Question: > In my application i treat one activity as a dialog theme which have some buttons and text areas.
My problem is that buttons are in the theme as a smaller and also button text is not fully visible.Please anyone help me to increase theme size or some other answer to solve this problem thanks...'
Here i enclosed image and layout files.

> MyTheme is:
'''
<?xml version="1.0" encoding="utf-8"?>
<shape xmlns:android="http://schemas.android.com/apk/res/android" >
<solid android:color="#565656" />
<stroke
android:width="5dp"
android:color="#ffff8080" />
<corners android:radius="30dp" />
<padding
android:bottom="20dp"
android:left="20dp"
android:right="20dp"
android:top="20dp" />
</shape>
'''
> Layout File for Activity
'''
<?xml version="1.0" encoding="utf-8"?>
<LinearLayout xmlns:android="http://schemas.android.com/apk/res/android"
android:layout_width="match_parent"
android:layout_height="match_parent"
android:orientation="vertical" >
<LinearLayout
android:layout_width="wrap_content"
android:layout_height="wrap_content"
android:orientation="horizontal" >
<TextView
android:id="@+id/tw_taskid"
android:layout_width="wrap_content"
android:layout_height="wrap_content"
android:text="Task Name:"
android:textStyle="bold" />
<TextView
android:id="@+id/textviewdis_listname"
android:layout_width="wrap_content"
android:layout_height="wrap_content"
android:layout_gravity="center_horizontal"
android:textStyle="bold" />
</LinearLayout>
<LinearLayout
android:layout_width="fill_parent"
android:layout_height="wrap_content"
android:layout_gravity="center_horizontal"
android:weightSum="2" >
<Button
android:id="@+id/textviewdateid"
android:layout_width="0dip"
android:layout_height="wrap_content"
android:layout_weight="1"
android:textSize="10sp"
android:background="@drawable/buttonselector" />
<Button
android:id="@+id/btnid_date"
android:layout_width="0dip"
android:layout_height="wrap_content"
android:layout_weight="1"
android:textSize="10sp"
android:background="@drawable/buttonselector"
android:text="@string/changedate" />
</LinearLayout>
<LinearLayout
android:layout_width="fill_parent"
android:layout_height="wrap_content"
android:orientation="horizontal" >
<Button
android:id="@+id/btnid_time"
android:layout_width="0dip"
android:layout_height="wrap_content"
android:layout_weight="1"
android:textSize="10sp"
android:background="@drawable/buttonselector" />
<Button
android:id="@+id/btnid_changetime"
android:layout_width="0dip"
android:layout_height="wrap_content"
android:layout_weight="1"
android:textSize="10sp"
android:background="@drawable/buttonselector"
android:text="ChangeTime" />
</LinearLayout>
<LinearLayout
android:layout_width="fill_parent"
android:layout_height="wrap_content"
android:layout_marginTop="10dp"
android:orientation="horizontal"
android:weightSum="2" >
<Button
android:id="@+id/btn_setalarm"
android:layout_width="0dip"
android:layout_height="wrap_content"
android:layout_weight="1"
android:textSize="10sp"
android:background="@drawable/buttonselector"
android:text="Set-Alarm" />
<Button
android:id="@+id/btn_CancelAlarm"
android:layout_width="0dip"
android:layout_height="wrap_content"
android:layout_weight="1"
android:textSize="10sp"
android:background="@drawable/buttonselector"
android:text="Cancel-Alarm" >
</Button>
</LinearLayout>
</LinearLayout>
'''
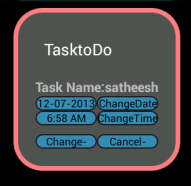
Answer: > I got a solution for this problem just i remove my layout weight and set the width as 150dp.
'''
<LinearLayout
android:layout_width="fill_parent"
android:layout_height="wrap_content"
android:layout_gravity="center_horizontal"
android:weightSum="2" >
<Button
android:id="@+id/textviewdateid"
android:layout_width="0dip"
android:layout_height="wrap_content"
android:layout_weight="1"
android:textSize="10sp"
android:background="@drawable/buttonselector" />
<Button
android:id="@+id/btnid_date"
android:layout_width="0dip"
android:layout_height="wrap_content"
android:layout_weight="1"
android:textSize="10sp"
android:background="@drawable/buttonselector"
android:text="@string/changedate" />
</LinearLayout>
'''
> Into
'''
<LinearLayout
android:layout_width="fill_parent"
android:layout_height="wrap_content"
android:layout_gravity="center_horizontal"
>
<Button
android:id="@+id/textviewdateid"
android:layout_width="150dp"
android:layout_height="wrap_content"
android:background="@drawable/buttonselector"
android:textSize="15sp" />
<Button
android:id="@+id/btnid_date"
android:layout_width="150dp"
android:layout_height="wrap_content"
android:background="@drawable/buttonselector"
android:text="@string/changedate"
android:textSize="15sp" />
</LinearLayout>
'''